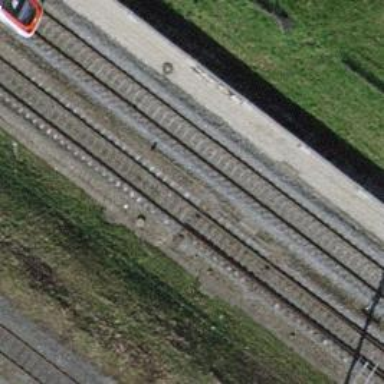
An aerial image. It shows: Railway switch.